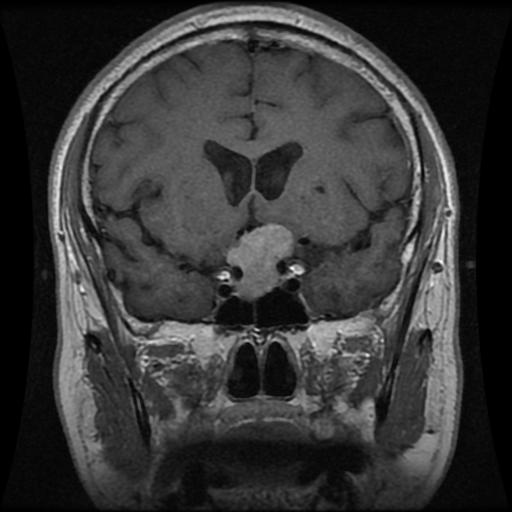
Label: pituitary